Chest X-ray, PA view. Patient: 31 years old, sex F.
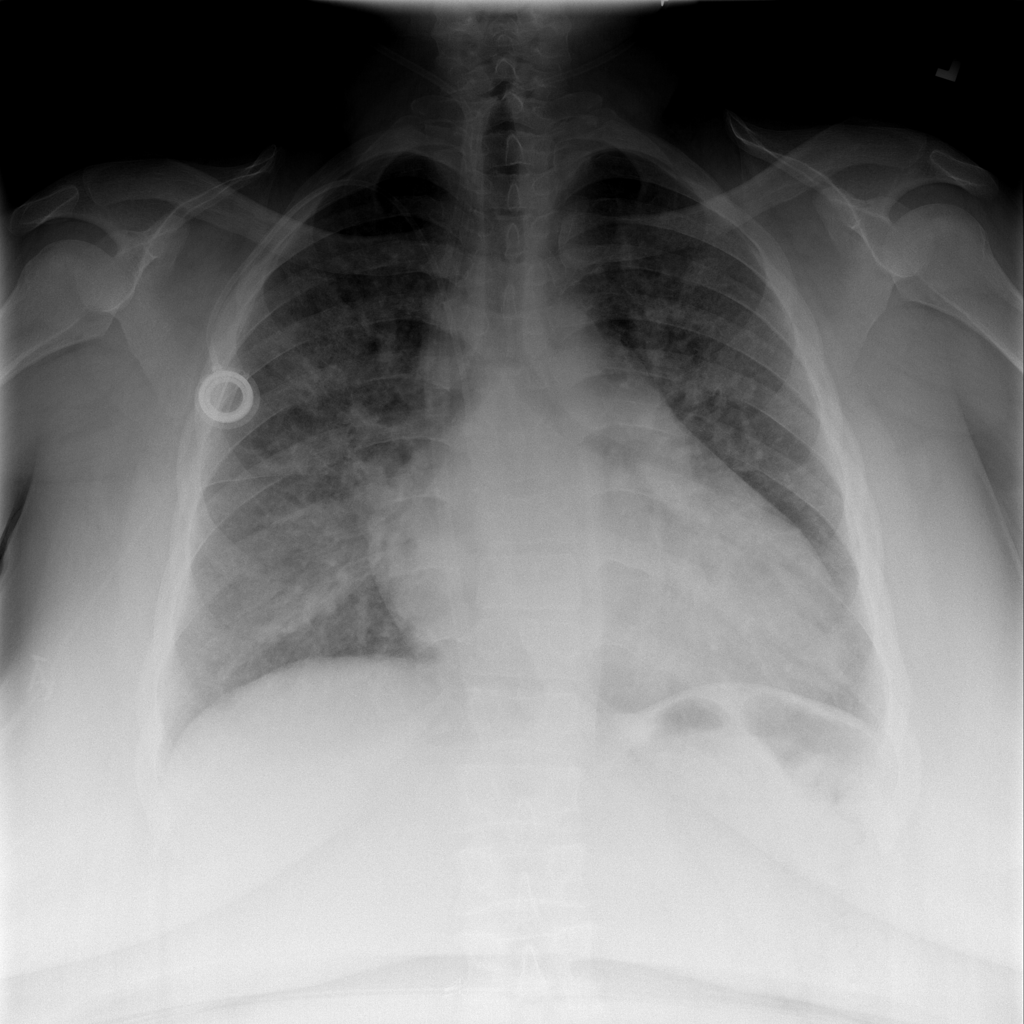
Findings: No Finding